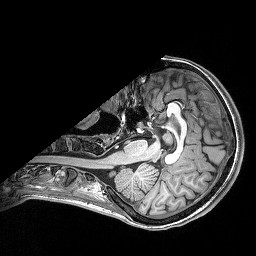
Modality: T1w
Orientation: axial
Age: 31
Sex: female
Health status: healthy
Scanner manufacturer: siemens
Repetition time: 2.53 s
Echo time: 0.00332 s